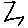
Label: zigzag